Question: I have a FLask app with some html files on my templates/ folder. I wanted to add a nice D3 visualization to my index.html, so first I tried to copy/paste this bubbles example into a file called bubbles.html on my templates/ folder:
<URL>

I tried to open bubbles.html with Firefox, but got just white space, where the bubbles should be. And here is the strange thing. When I took bubbles.html out of the templates/ folder and opened it from a different directory, the page loaded correctly.
What is the problem? How can I incorporate this plot into my app?
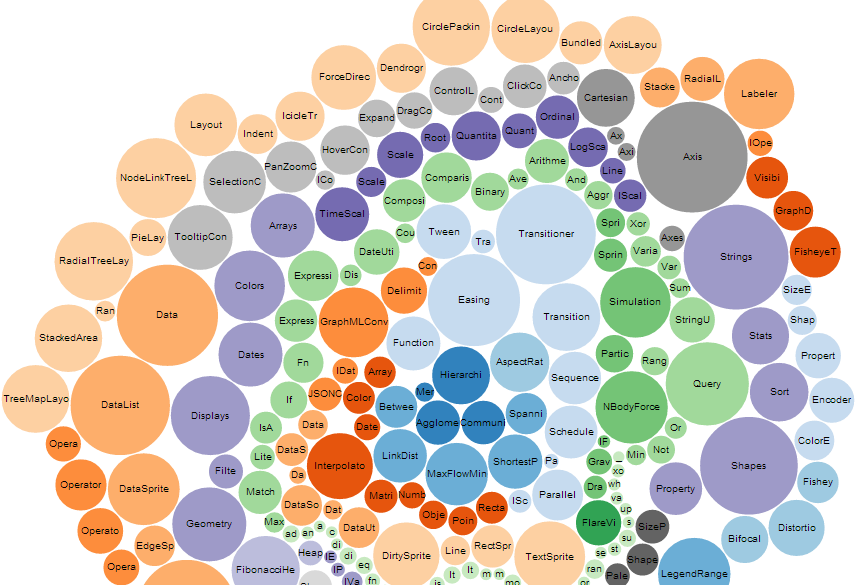
Answer: Make sure that your files are being served properly by an http server. The main question here is whether or not you're pasting the json directly into the index.html that you're creating or if you're using a separate json file.
d3.json makes an ajax call to load the json file. In order to make this json request you must have an http server serving the directory that contains the separate json file. This could very well be why when you change directories (perhaps to a directory that is being served by some server) the expected chart appears. If instead you replace the d3.json call with a reference to the json in an inline manner, you do not need a server. Instead you should be able to view the example statically from your file system with your browser no matter the directory it is in.
The reason for needing a server is due to the same origin policy that is described in w3c standards. You can find out a simple solution in this s.o. post: <URL>. It offers two solutions, to either spawn a http server for the directories that the files are being served or to modify the same origin policies in your browser. I recommend the server approach due to safety standards.